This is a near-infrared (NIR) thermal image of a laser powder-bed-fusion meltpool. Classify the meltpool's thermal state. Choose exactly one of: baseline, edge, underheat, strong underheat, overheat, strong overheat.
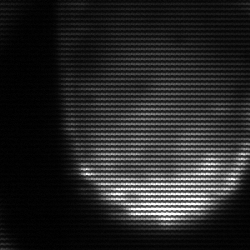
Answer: edge